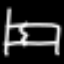
Label: bed